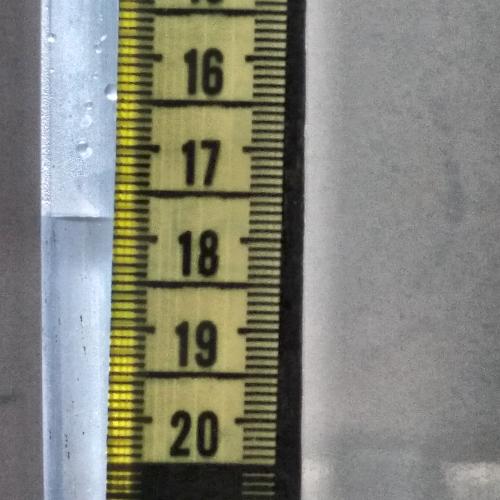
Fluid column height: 17.8 cm